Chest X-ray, AP view. Patient: 41 years old, sex M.
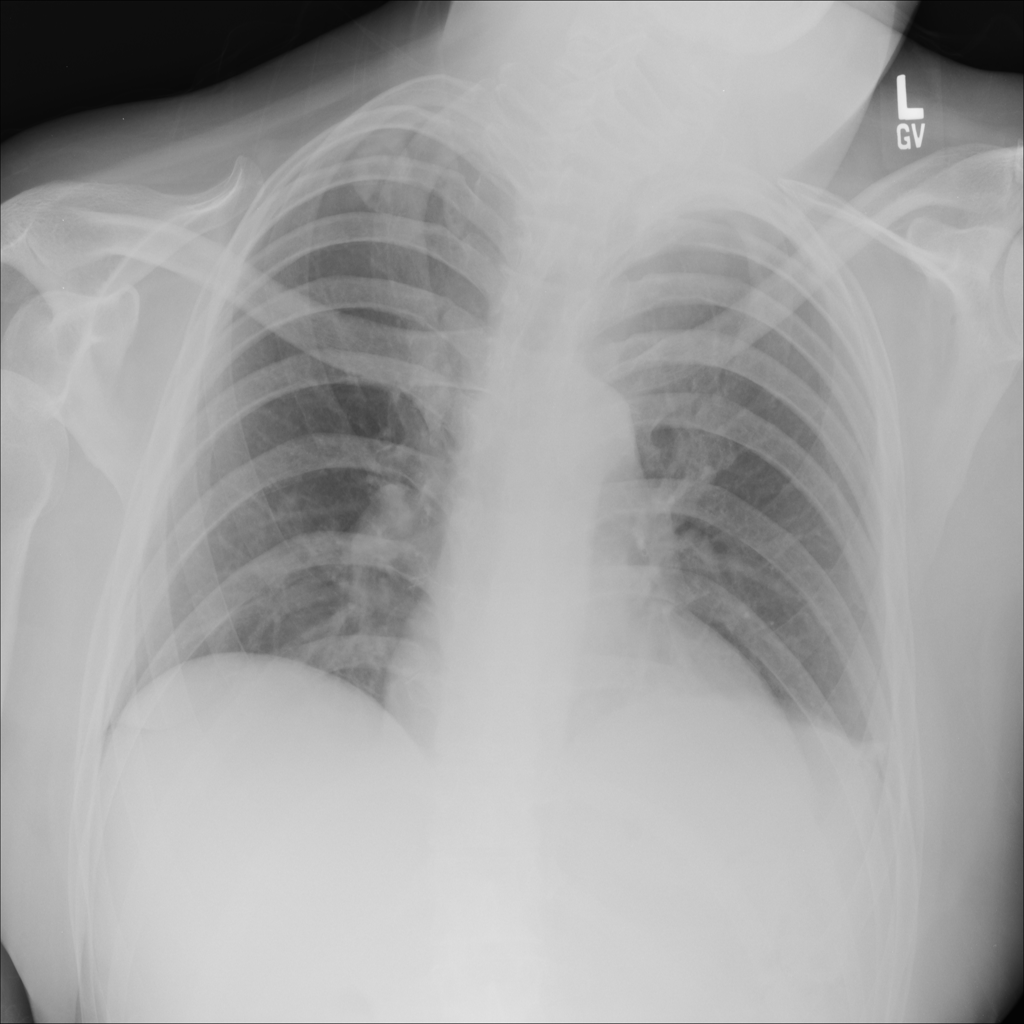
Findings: No Finding